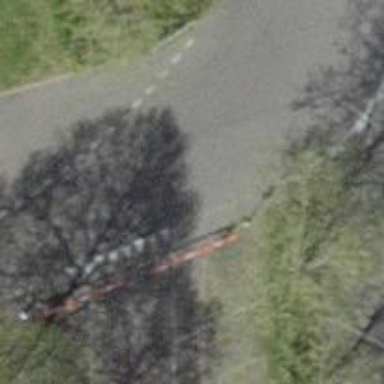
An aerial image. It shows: Road with "give way" sign.